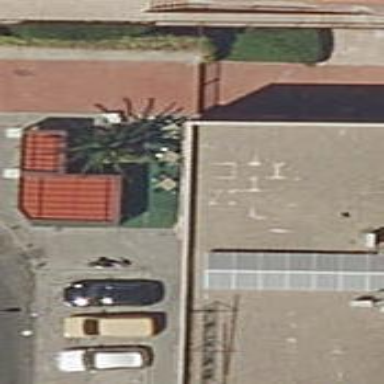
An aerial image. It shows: Restaurant.